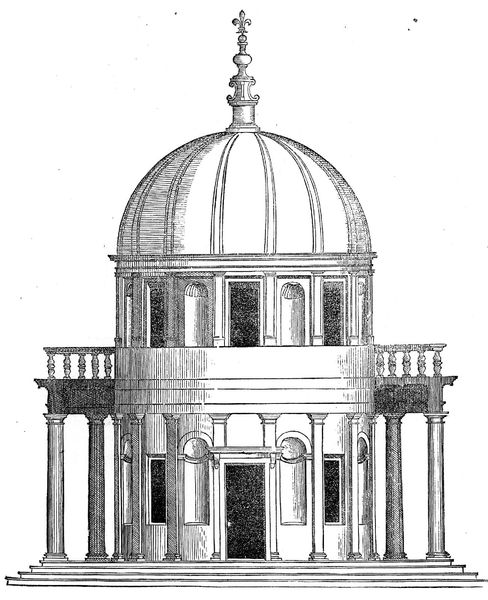
Titel: Tempietto bei S. Pietro in Montorio
Künstler: Donato Bramante
Standort: Rom, S. Pietro in Montorio, Tempietto (EU - I - Latium)
Schlagwörter: fenster, pfeiler, skizze, säulen, tür, zeichnung, dach, gebäude, architektur, barock, spitze, kirche, renaissance, rund, balkon, türen, grafik, rundbogen, kuppel, treppe, treppen, symmetrie, geländer, stufen, symetrie, umgang, balustrade, schwarzweiß, entwurf, lilie, kapitell, fries, portal, sims, plan, tempel, lilien, aufriss, nischen, romanisch, rundbau, tempietto, baluster